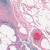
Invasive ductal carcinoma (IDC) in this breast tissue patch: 0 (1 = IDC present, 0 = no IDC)